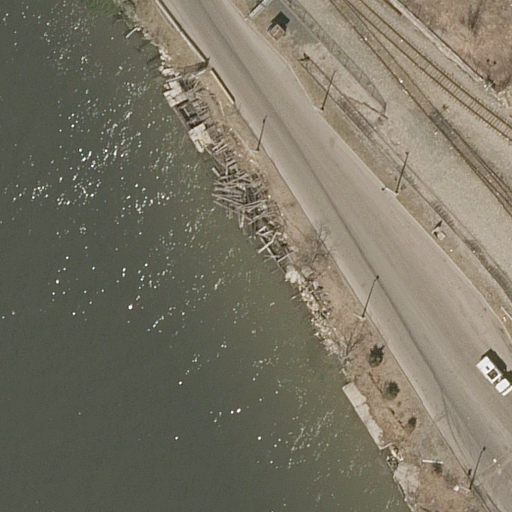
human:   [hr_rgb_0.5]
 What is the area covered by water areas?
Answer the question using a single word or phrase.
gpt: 5154m2

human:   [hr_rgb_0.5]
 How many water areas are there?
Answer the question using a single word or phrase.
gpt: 1

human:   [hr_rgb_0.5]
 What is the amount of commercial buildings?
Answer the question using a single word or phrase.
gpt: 0

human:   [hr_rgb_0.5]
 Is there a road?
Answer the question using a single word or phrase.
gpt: yes

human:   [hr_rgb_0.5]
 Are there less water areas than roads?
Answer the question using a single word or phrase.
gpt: no

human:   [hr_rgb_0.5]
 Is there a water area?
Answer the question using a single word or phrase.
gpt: yes

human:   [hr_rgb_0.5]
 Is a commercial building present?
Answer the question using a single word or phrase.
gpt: no

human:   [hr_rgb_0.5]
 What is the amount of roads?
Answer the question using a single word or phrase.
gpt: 1

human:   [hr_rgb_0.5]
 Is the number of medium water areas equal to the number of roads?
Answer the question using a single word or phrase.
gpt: no

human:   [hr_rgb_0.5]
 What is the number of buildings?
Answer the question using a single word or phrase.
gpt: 0

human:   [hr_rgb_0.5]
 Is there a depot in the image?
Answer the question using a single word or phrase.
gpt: no

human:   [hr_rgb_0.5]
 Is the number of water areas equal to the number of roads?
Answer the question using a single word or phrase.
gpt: yes

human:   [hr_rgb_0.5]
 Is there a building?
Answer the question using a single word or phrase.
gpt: no

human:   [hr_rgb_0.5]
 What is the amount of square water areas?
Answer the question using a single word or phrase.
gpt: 0

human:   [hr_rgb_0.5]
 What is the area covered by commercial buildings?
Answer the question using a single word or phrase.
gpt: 0m2

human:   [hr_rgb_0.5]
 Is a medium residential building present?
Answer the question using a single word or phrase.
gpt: no

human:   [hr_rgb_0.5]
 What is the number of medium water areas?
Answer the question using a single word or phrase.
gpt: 0

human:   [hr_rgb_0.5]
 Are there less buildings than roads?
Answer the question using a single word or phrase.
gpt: yes

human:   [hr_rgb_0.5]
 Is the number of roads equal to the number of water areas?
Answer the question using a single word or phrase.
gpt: yes

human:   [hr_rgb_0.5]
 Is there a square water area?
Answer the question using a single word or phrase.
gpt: no

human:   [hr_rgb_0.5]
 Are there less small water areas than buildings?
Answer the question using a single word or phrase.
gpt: no

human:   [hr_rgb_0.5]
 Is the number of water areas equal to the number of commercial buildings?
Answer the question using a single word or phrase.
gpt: no

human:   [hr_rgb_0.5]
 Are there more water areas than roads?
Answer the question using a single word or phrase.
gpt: no

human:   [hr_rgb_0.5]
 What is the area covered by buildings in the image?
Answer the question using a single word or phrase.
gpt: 0m2

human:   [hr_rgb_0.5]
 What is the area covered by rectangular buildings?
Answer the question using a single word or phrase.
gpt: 0m2

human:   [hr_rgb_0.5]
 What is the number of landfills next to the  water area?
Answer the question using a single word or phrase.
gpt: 0

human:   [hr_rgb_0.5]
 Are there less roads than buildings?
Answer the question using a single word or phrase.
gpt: no

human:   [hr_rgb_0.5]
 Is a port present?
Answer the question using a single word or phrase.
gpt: no

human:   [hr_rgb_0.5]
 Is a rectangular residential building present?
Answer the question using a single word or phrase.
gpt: no

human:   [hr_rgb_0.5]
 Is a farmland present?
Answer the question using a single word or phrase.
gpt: no

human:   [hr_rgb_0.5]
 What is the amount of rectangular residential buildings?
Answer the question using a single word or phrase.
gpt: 0

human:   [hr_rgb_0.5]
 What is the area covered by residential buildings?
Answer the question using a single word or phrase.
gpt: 0m2

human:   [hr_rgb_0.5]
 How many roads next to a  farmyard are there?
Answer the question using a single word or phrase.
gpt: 0

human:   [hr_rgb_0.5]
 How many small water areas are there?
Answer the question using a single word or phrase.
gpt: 0

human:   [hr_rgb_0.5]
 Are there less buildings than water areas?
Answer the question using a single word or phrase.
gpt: yes

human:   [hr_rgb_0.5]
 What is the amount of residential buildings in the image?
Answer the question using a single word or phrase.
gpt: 0

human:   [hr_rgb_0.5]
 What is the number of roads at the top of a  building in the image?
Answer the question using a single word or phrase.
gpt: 0

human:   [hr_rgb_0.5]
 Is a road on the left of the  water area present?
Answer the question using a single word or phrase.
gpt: no

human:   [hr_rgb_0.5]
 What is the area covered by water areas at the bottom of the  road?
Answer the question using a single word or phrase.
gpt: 0m2

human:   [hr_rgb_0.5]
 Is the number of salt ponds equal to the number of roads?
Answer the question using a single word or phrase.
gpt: no

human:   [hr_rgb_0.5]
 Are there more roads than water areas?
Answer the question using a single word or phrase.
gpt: no

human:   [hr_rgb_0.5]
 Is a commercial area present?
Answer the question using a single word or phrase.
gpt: no

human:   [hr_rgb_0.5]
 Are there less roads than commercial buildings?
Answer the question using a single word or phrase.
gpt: no

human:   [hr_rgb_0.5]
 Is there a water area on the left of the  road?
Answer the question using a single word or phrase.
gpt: no

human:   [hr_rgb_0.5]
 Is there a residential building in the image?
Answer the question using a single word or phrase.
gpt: no

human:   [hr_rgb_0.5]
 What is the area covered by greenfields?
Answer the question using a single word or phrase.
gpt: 0m2

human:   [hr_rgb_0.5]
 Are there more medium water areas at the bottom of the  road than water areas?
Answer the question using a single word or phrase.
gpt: no

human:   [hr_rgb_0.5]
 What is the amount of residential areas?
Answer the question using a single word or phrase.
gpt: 0

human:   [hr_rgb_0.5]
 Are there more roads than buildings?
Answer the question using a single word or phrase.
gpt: yes

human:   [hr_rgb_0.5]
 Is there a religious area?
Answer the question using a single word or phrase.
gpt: no

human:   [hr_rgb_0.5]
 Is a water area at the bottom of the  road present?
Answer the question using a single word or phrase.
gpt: no

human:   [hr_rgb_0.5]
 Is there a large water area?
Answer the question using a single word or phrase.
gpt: yes

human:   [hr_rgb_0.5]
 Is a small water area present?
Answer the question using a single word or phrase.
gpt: no

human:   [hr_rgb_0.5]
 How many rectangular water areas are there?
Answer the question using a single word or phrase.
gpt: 1

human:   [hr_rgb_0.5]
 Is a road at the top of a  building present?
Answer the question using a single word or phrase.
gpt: no

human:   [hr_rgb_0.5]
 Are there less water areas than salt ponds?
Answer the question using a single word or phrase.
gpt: no

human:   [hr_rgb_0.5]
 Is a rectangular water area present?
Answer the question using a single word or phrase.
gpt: yes

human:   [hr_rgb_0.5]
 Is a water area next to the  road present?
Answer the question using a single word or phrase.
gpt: yes

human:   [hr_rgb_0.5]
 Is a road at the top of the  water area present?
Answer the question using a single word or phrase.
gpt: no

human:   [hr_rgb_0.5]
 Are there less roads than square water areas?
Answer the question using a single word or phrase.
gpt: no

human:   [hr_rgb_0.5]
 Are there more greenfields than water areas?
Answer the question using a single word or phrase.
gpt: no

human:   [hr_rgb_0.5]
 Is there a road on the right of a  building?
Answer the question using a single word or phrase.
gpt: no

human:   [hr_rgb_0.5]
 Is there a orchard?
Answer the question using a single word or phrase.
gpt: no

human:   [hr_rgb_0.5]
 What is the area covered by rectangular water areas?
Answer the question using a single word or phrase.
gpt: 5154m2